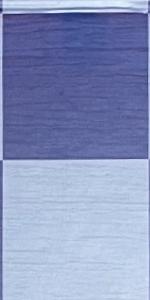
Label: Empty